Interaction volume radius: 5 \u00c5
Interaction volume height: 35 \u00c5
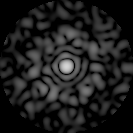
Disorder parameter: 0.8746